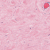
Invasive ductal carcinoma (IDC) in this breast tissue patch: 0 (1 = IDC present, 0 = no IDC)